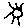
Label: sun